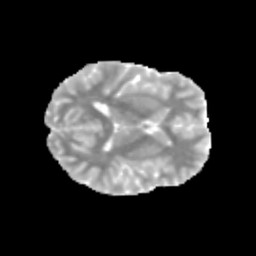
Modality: MD
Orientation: axial
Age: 13
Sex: male
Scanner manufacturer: siemens
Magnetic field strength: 3 T
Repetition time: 3.8 s
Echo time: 0.07 s